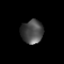
Tissue: prostate
Cell type: Myeloid cells
Senescence score: 0.7693
Nuclear area (px): 508
Mean DAPI intensity: 75.006